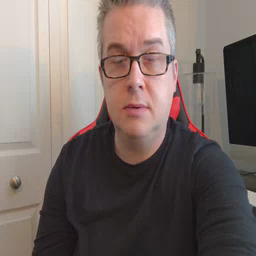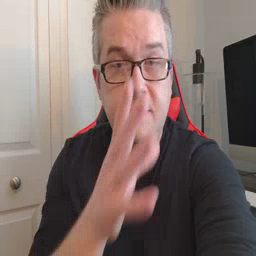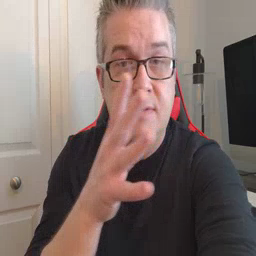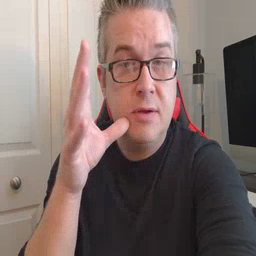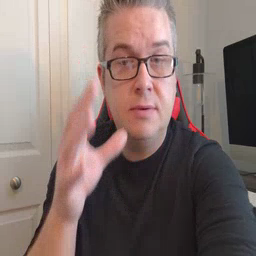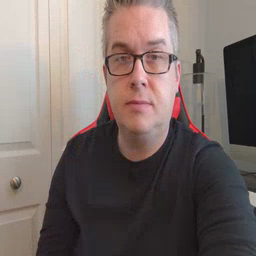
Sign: farm